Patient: sex M, age 68
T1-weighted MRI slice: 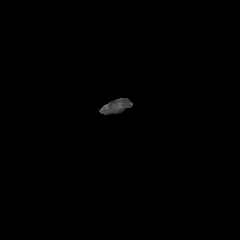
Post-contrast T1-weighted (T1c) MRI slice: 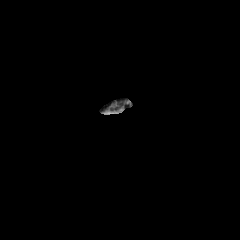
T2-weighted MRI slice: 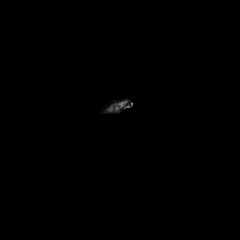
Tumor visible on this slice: no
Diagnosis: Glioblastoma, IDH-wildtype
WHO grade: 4